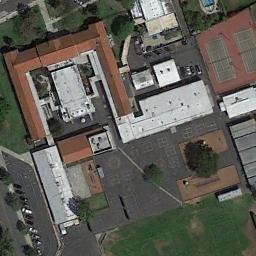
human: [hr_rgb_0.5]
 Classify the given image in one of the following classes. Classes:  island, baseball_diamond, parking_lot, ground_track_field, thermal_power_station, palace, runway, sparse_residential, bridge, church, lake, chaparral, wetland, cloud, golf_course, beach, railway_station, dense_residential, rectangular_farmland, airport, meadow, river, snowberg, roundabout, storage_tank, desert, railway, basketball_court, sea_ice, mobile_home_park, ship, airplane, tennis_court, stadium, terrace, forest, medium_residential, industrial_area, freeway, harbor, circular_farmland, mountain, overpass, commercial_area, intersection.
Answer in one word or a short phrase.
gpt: tennis_court